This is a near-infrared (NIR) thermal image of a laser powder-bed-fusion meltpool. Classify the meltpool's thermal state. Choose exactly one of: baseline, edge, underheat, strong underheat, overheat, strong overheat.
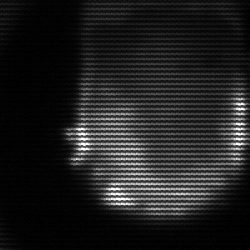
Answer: edge